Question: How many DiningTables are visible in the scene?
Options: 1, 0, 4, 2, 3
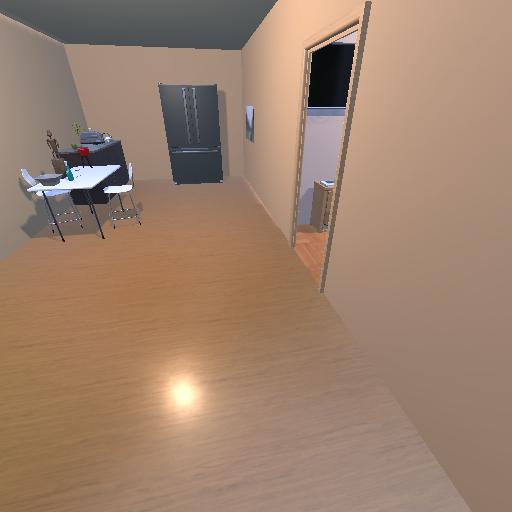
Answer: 1